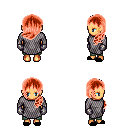
a pixel art fantasy rpg character, female body template, human, tanned skin, chain mail, teal pants, red left-swept hairstyle, metal gloves, black slippers, four views (front, back, left, right), 2x2 character sprite sheet, small pixel art, hard edges, no anti-aliasing